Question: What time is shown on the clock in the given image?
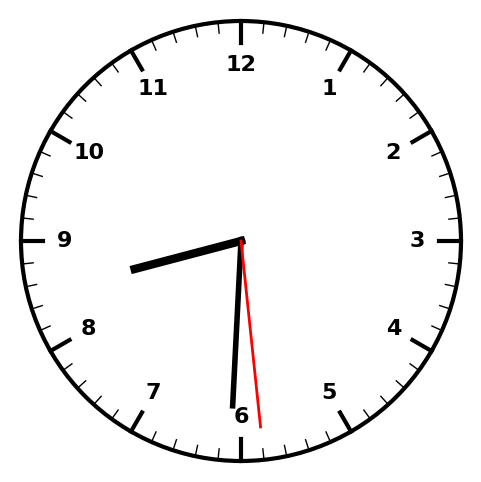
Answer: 08:30:29